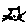
Label: cat